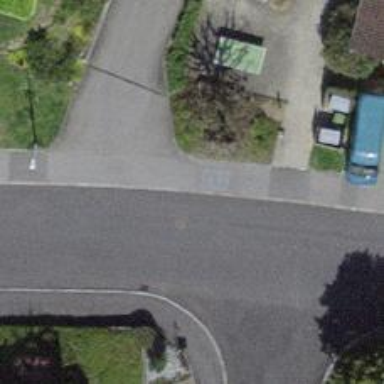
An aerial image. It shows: Kerb serving as barrier.